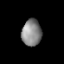
Tissue: lung
Cell type: Epithelial cells
Senescence score: 0.1408
Nuclear area (px): 514
Mean DAPI intensity: 133.644